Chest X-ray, AP view. Patient: 29 years old, sex M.
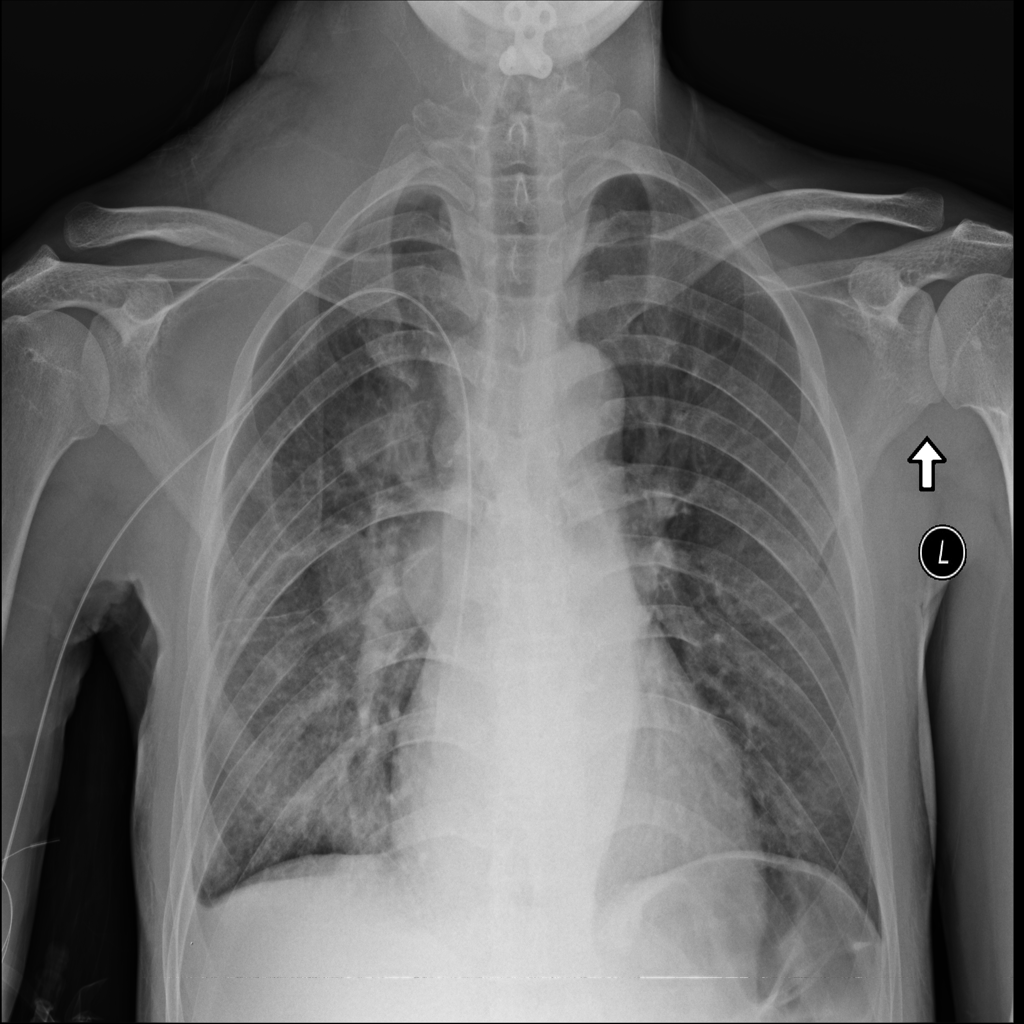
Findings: Infiltration